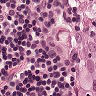
Metastatic tissue present: yes